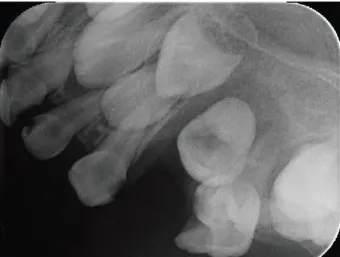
Preoperative and postoperative examination. The periapical radiograph showed a reduction in the size of the radiolucent lesion and a spontaneous eruption of T24,the marsupialization.
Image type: radiology (x_ray)